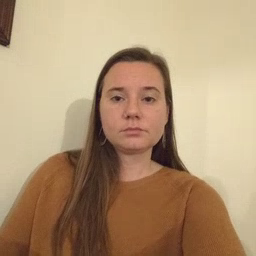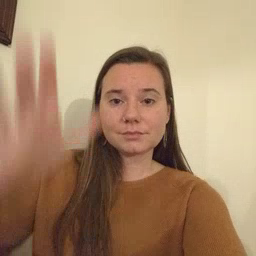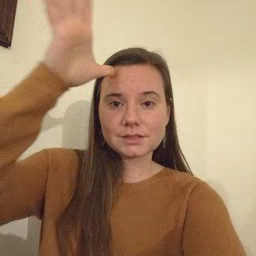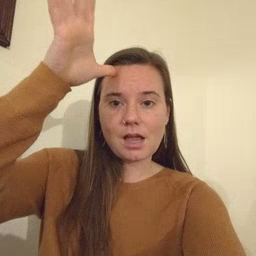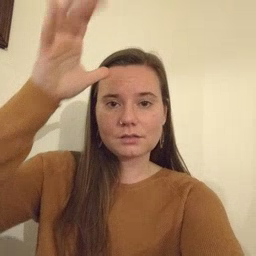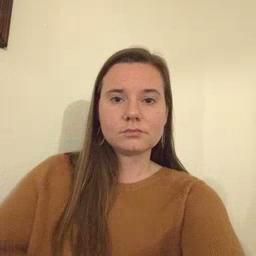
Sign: dad